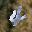
Label: 4